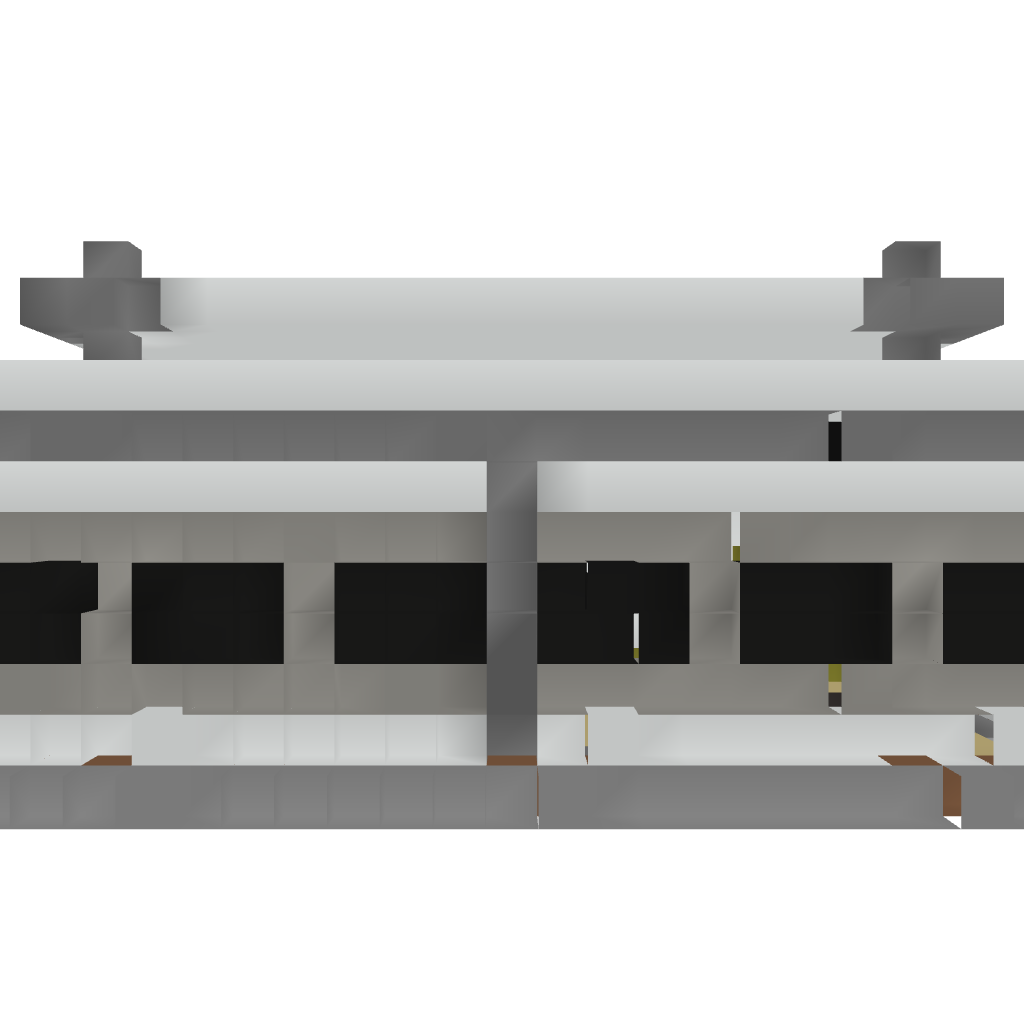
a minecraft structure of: Modern House